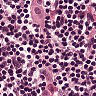
Metastatic tissue present: yes